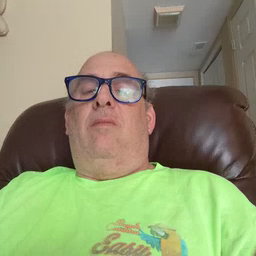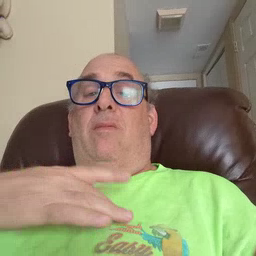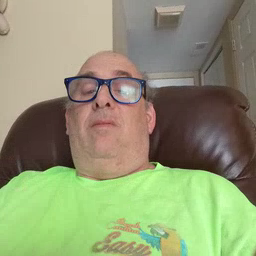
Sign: like